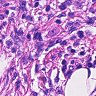
Metastatic tissue present: yes